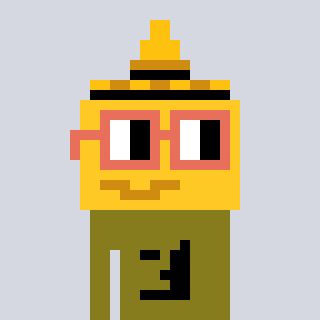
a pixel art character with square orange glasses, a mustard-shaped head and a gunk-colored body on a cool background